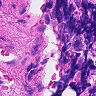
Metastatic tissue present: no